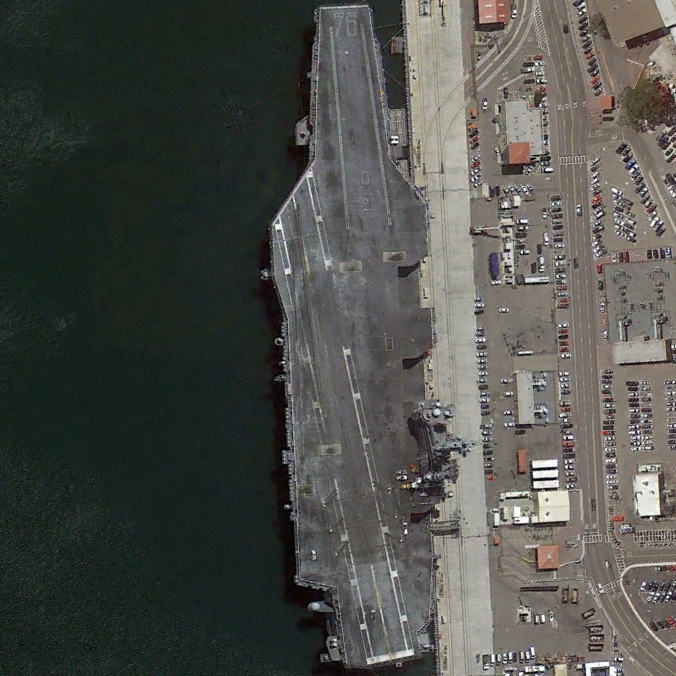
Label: Nimitz-class_aircraft_carrier